Question:
I have an assignment that requires one to perform a depth-first search on a directed graph and to classify all edges of the graph. However, I'm confused as to how one would classify an edge that is not traversed during the course of the depth-first search, seeing as how these edges are classified during the course of a search.
Let me summarize a depth-first search on the above pictured graph.
First we go from 1 to 2. Then we pop 2 off the stack, because there is nowhere to go, so we're back at 1. Then we go from 1 to 3. Next we go from 3 to 4.
Ok, so assuming I got that part right, then all the edges traversed are Tree edges correct? So, how would one classify the edges between 3 to 2 and the edge from 4 to 3?
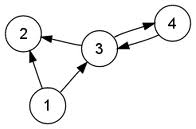
Answer: Your DFS should still traverse the edges from 3->2 and 4->3. They would be a cross edge and a back edge, respectively, IIRC.
You'll only actually push a node onto the stack the first time you see it, but when you do visit it, you look at all of its outgoing edges, whether their destinations have already been visited or not.